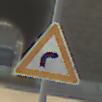
Verkehrszeichen: KurveRechts
Umgebung: Outdoor, Suburban
Tageszeit: MorningAfternoon
Wetter: Clear
Licht: Natural
Jahreszeit: NotSpecified
Kontrast: HighContrast